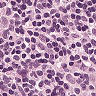
Metastatic tissue present: no